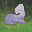
Label: 2